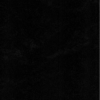
Label: dusty